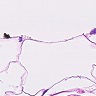
Metastatic tissue present: no